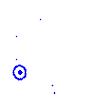
Particle: kaon